Question: So I have searched around but haven't found a satisfactory answer.
I have different types of locations, as stated in the title. Given a type of location (i.e. city), the less granular locations can be inferred. I.e. if you know you're in Oregon, it implies you're in the United States, which implies you're in North America.
We have Objects that reference locations, but the granularity is not all the same. Some items might point to neighborhoods, others are only known down to the city level, while some are only known to a region, etc.
There were two ways in which I thought of organizing the data, this is the way I am leaning towards:
-

You can then have the object reference the location off its primary key, and then other locations can be inferred. Does this make sense or is there a better way I could be organizing the data?
-
If I were to slip other location types in later, for example counties in between Cities and Regions, might this present a problem? I'm thinking it would be no more a problem than with separate tables, but perhaps there's a better way I can keep track of things in a logical way.
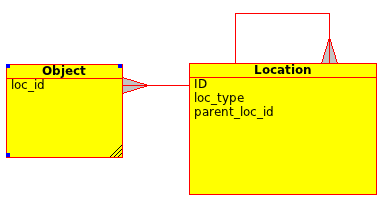
Answer: This is a case of subclasses, often called subtypes. It's complicated by the fact that some subtypes are contained in other subtypes. The container issue is well handled by classical elementary relational database design.
The subclass issue requires a little explanation. What OOP calls "subclasses" goes by the name "ER Specialization" in ER modeling circles. This tells you how to diagram subclasses, but it doesn't tell you how to implement them.
It's worth mentioning two techniques for implementing subclasses in SQL tables. The first goes by the name "single Table Inheritance". The second goes by the name "Class Table Inheritance". In class table inheritance, you will have one generic table for "locations" with all the attributes that are common to all locations, regardless of type. In the "Cities" table you will have attributes that pertain to cities, but not to countries, etc. You will have other subclass tables for the other types of locations.
If you go this route, you should look up another technique, called "Shared Priomary Key". In this technique, the id field of the subclass tables all contain copies of the id field from the superclass table. This requires a little effort, but it's well worth it.
Shared primary key offers several advantages. It enforces the one-to-one nature of a subclass relationship. It makes joining specialized data with generalized data simple, easy, and fast. It keeps track of which items belong in which subclass, without an extra field.
In your case, there is yet another advantage. Other tables that reference a location by using a foreign key don't have to decide whether to reference the superclass table or the subclass table. A single foreign key that references the superclass table will also implicitly reference one of the subclass tables, although it isn't obvious which one.
This isn't perfect, but it's very, very good. Been there, done that.
For more information, you can google the techniques, or find relevant tags here in SO.